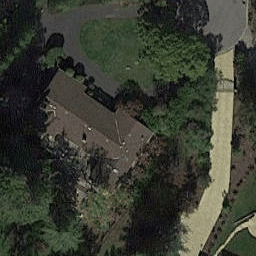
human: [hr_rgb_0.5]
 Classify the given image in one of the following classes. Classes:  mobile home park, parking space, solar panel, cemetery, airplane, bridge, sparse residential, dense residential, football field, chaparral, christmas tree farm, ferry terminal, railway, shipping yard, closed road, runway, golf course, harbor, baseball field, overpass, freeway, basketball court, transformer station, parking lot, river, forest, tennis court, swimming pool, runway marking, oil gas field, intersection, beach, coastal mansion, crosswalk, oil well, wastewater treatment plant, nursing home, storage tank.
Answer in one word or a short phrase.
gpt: sparse residential